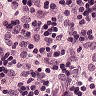
Metastatic tissue present: no